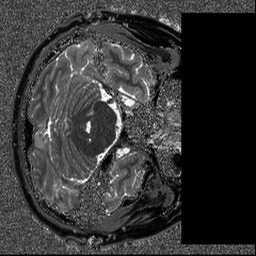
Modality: T1map
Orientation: axial
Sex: male